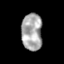
Tissue: skin
Cell type: Epithelial cells
Senescence score: 0.2785
Nuclear area (px): 747
Mean DAPI intensity: 168.731